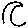
Label: moon